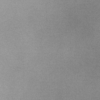
Label: dusty